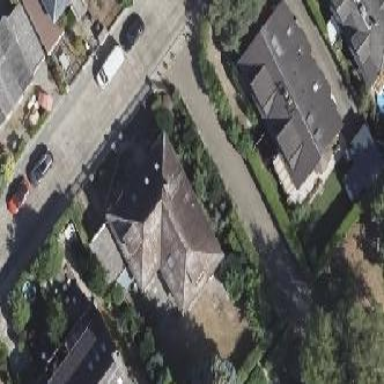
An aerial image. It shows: Detached building with hipped roof.